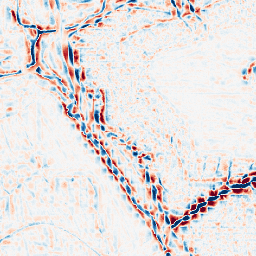
Category: wavelet
Decomposition family: wavelet_biorthogonal
Decomposition parameters: wavelet: bior2.4
level: 3
Upsampling method: bspline
Upsampling parameters: scale: 8
Upsampling scale: 8